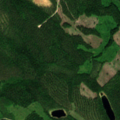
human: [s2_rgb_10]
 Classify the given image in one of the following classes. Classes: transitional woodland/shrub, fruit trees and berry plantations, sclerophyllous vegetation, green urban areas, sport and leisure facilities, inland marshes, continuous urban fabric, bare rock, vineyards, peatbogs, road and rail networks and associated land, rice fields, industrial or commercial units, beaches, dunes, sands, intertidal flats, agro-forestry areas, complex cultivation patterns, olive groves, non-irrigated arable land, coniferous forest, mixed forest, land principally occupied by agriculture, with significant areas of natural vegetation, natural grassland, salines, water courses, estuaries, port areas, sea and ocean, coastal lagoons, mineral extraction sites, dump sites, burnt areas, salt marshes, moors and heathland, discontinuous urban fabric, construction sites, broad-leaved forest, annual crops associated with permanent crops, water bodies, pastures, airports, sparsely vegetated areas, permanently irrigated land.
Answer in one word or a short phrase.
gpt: coniferous forest, mixed forest